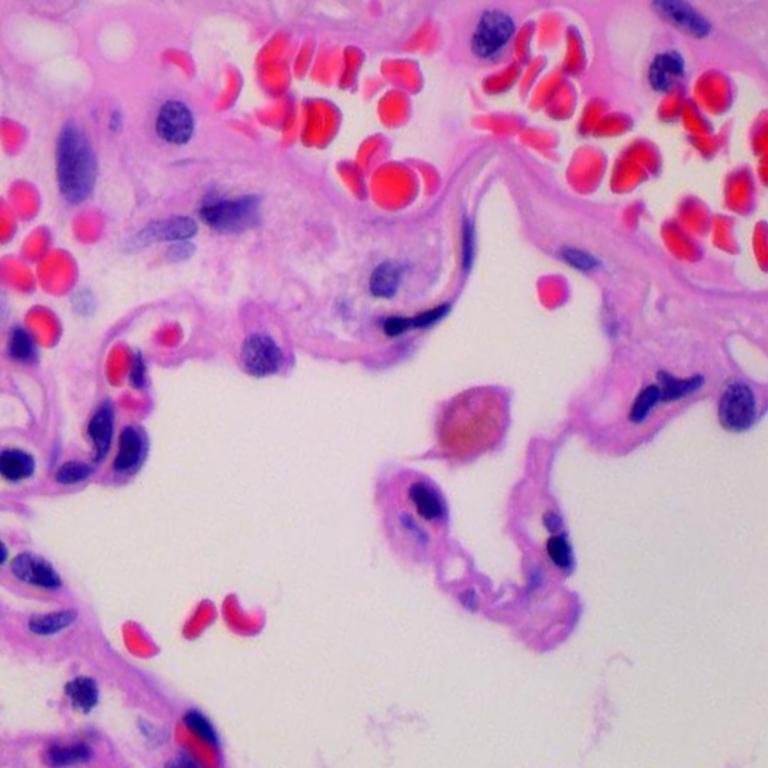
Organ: lung
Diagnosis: benign